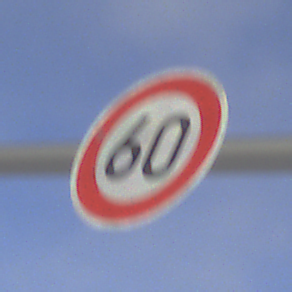
Verkehrszeichen: Geschwindigkeit60
Umgebung: Outdoor, Nature
Tageszeit: SunriseSunset
Wetter: PartlyCloudy
Licht: Natural
Jahreszeit: NotSpecified
Kontrast: HighContrast